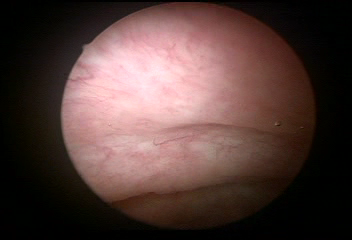
Modality: WLC
Class: Normal mucosa
Bladder cancer association: No